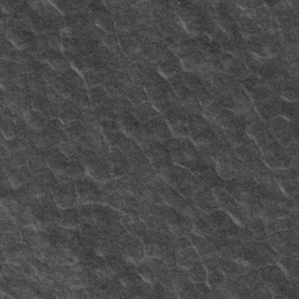
Label: frost